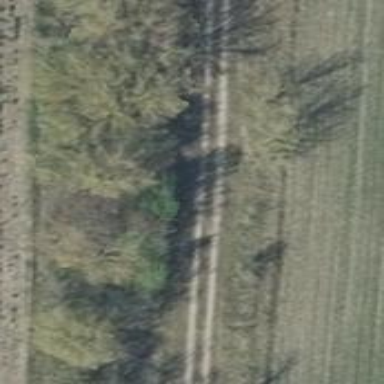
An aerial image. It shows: Deciduous tree with broadleaved leaves.